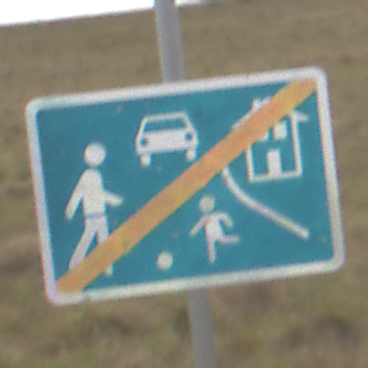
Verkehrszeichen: EndeVerkehrsberuhigterBereich
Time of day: Midday
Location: Outdoor (Nature)
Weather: PartlyCloudy
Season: NotSpecified
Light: Natural